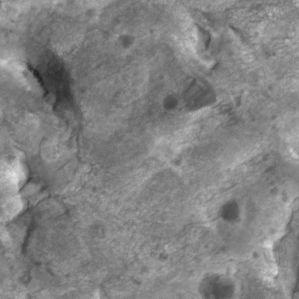
Label: non_frost